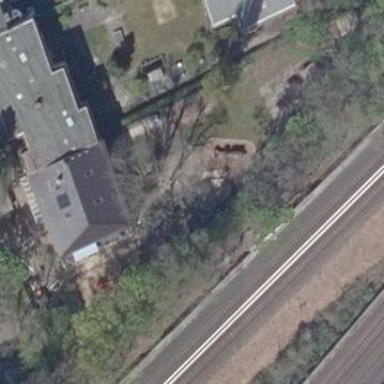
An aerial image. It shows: Kindergarten.